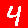
Digit: 4